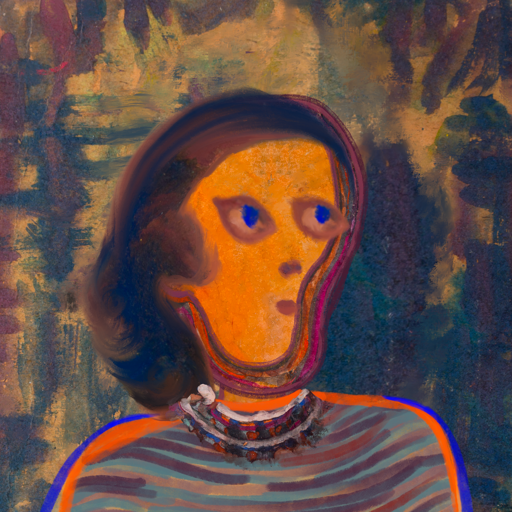
Background: InTheSun, Head And Neck Side: Hypocrite_w_Hair, Face Side: Mother_And_Son_Mother, Bust: Experience, Hair Side: Mother_And_Son_Son, Head Accessory: Blank, Second Necklace: Blank, Necklace: Hypocrite_1, Baby: Blank